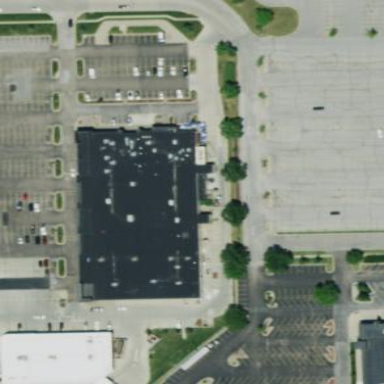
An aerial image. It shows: Retail building.